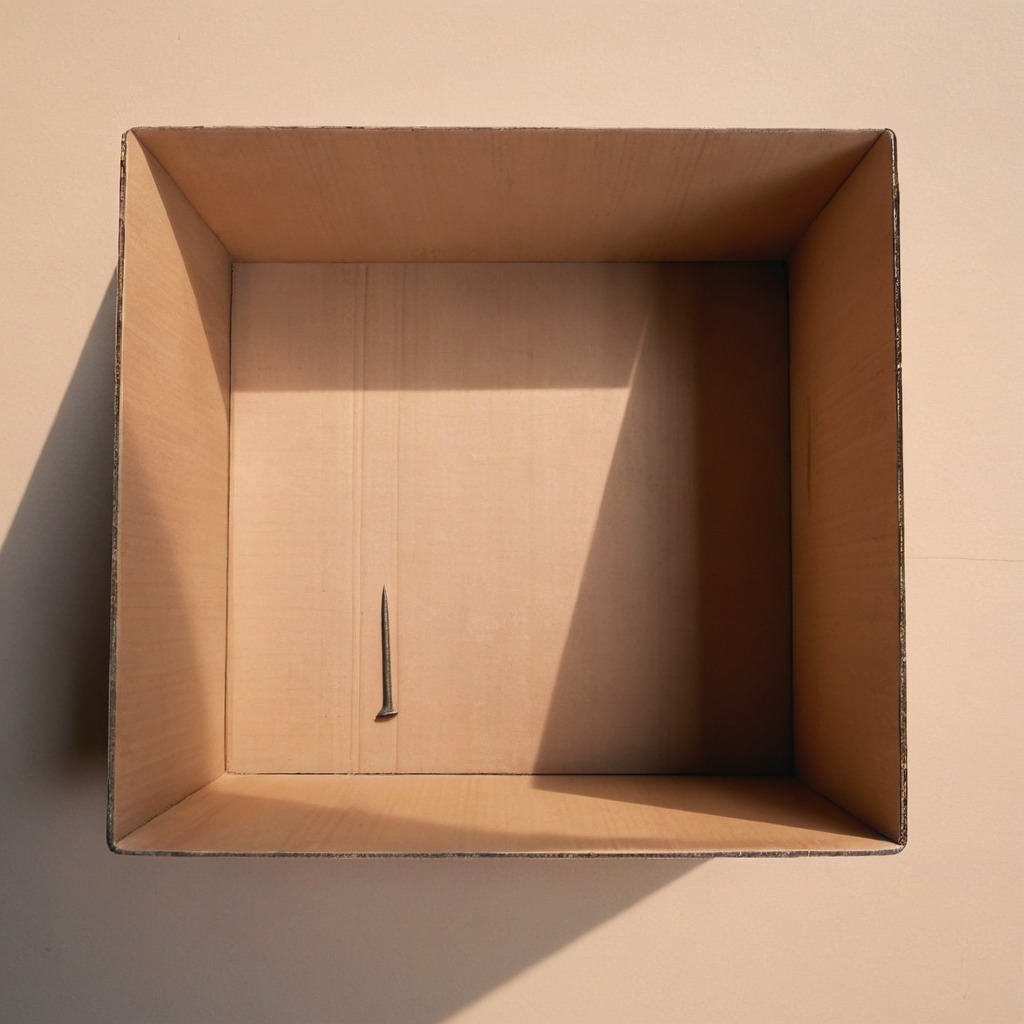
An iron nail is lying on a clean dry cardboard box surface in an outdoor workshop during daytime bright natural light soft shadows slightly creased but